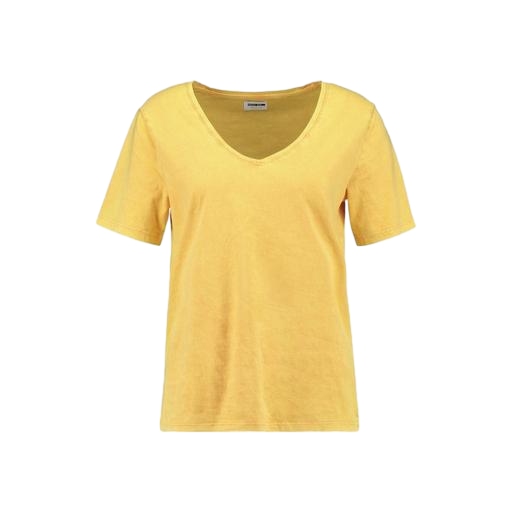
yellow scoop tee, yellow tee, yellow jersey tee, white background